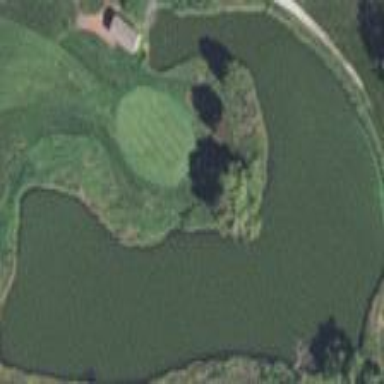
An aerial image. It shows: Water hazard in golf course. The hazard is natural water feature.